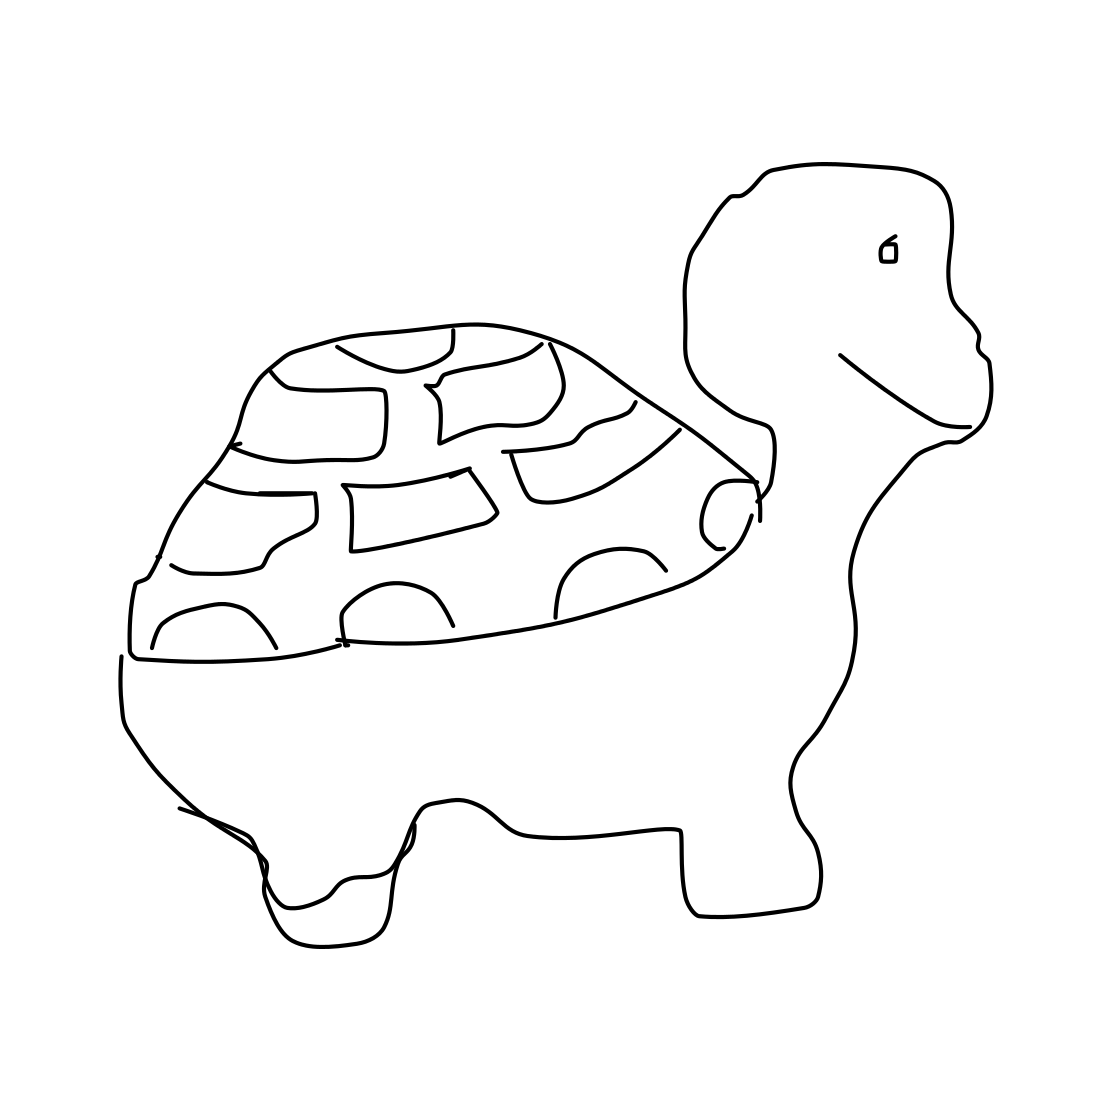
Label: sea turtle